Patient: sex M, age 35
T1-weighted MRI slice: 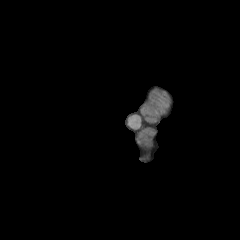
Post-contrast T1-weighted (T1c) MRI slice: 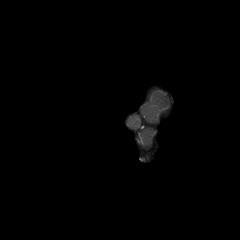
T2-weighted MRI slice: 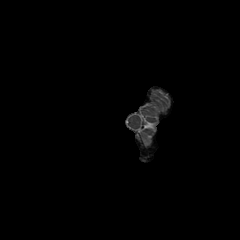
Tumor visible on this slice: no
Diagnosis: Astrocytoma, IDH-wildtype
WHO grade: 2